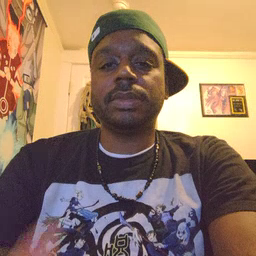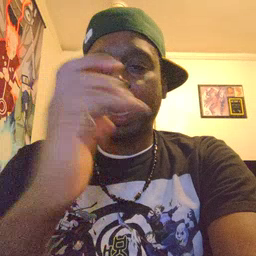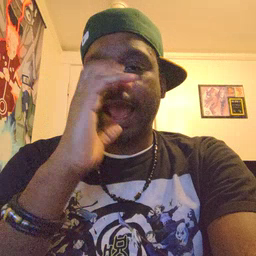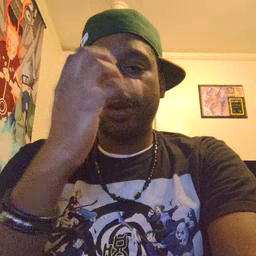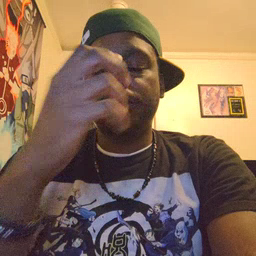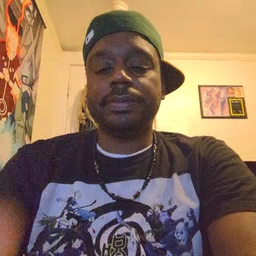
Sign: clown